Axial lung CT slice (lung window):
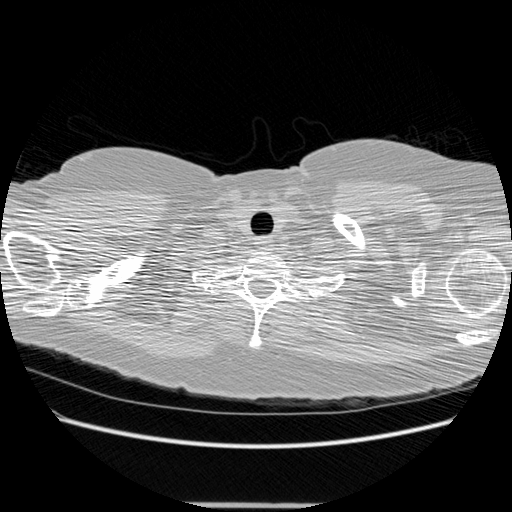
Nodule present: no